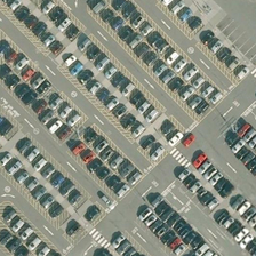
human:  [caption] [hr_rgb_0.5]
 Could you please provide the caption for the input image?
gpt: There are cars on some narrow lines in the parking lot.

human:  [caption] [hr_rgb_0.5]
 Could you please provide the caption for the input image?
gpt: cars stop beside a road which separates the parking .

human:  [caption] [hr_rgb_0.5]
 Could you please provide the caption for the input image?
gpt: There are cars on some tight lines of parking.

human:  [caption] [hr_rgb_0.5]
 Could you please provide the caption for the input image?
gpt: It's crowded in the parking lot.

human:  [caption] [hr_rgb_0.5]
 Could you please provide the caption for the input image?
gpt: Some of the cars in the parking lot are very tight.